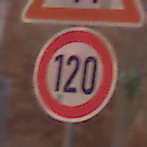
Verkehrszeichen: Geschwindigkeit120
Zusatzzeichen oben: EinseitigVerengteFahrbahnRechts
Umgebung: Outdoor, Urban
Tageszeit: MorningAfternoon
Wetter: Clear
Licht: Natural
Jahreszeit: NotSpecified
Kontrast: MediumContrast